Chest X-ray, PA view. Patient: 43 years old, sex M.
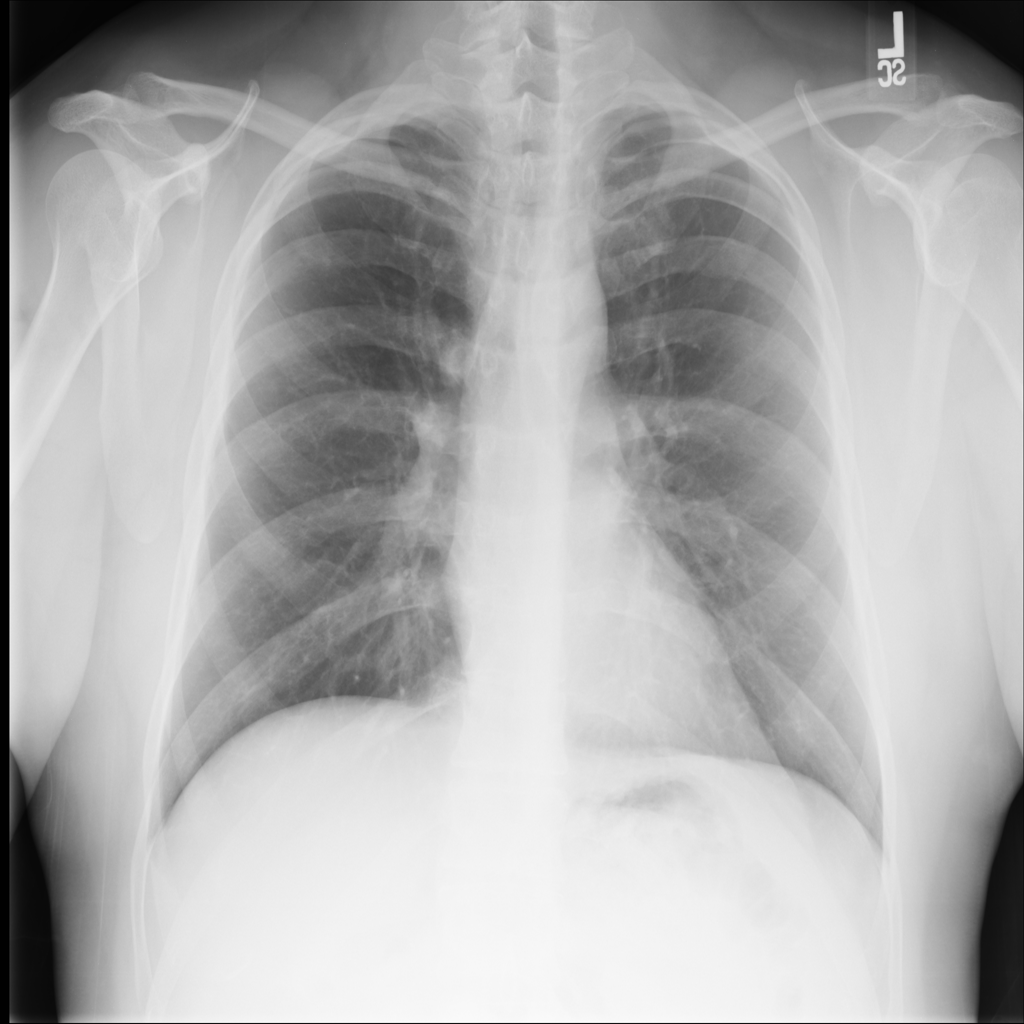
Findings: No Finding